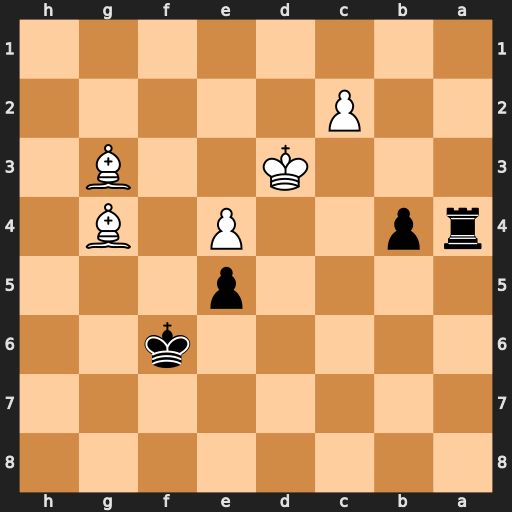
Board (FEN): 8/8/5k2/4p3/rp2P1B1/3K2B1/2P5/8
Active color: b
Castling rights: -
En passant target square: -
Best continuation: Ra3+ Kc4 Rxg3